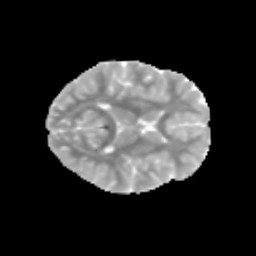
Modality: MD
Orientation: axial
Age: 9
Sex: female
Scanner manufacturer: siemens
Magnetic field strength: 3 T
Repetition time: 3.8 s
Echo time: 0.07 s